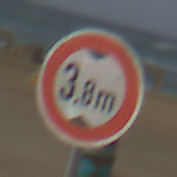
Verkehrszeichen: TatsaechlicheHoehe
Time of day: MorningAfternoon
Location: Outdoor (Suburban)
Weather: PartlyCloudy
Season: NotSpecified
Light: Natural